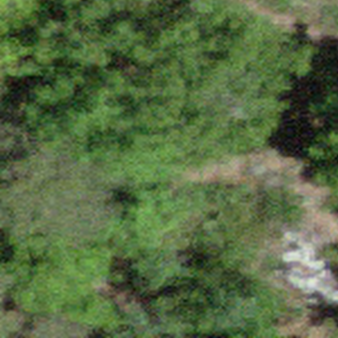
Label: other